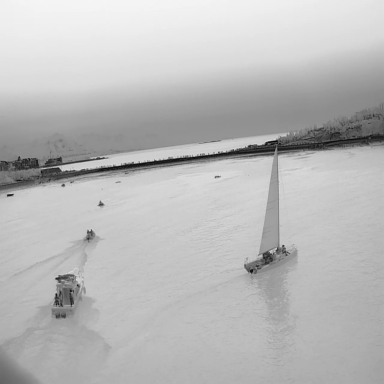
There are five objects shown in the infrared image, including a sailboat, three canoes, and a bulk_carrier.